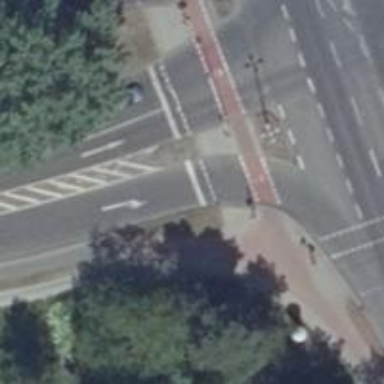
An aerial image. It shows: Road with traffic signals at crossing.